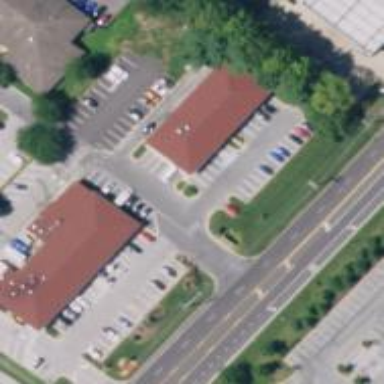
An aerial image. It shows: Car rental service.